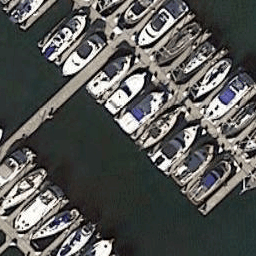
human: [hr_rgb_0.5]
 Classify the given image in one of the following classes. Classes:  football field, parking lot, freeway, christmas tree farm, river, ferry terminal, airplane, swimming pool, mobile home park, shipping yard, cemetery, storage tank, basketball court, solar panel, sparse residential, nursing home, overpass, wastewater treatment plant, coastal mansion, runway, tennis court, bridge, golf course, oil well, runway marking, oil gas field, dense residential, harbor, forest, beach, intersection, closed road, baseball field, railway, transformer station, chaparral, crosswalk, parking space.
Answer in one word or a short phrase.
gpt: harbor